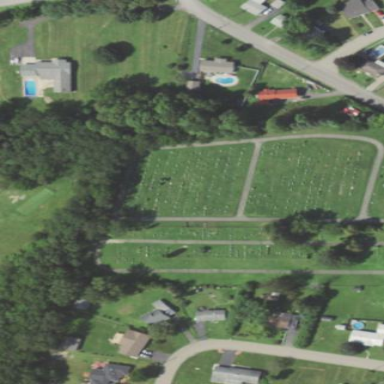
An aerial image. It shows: Cemetery.